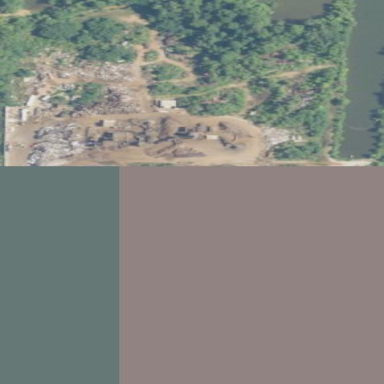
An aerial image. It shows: Scrap yard located in industrial area.